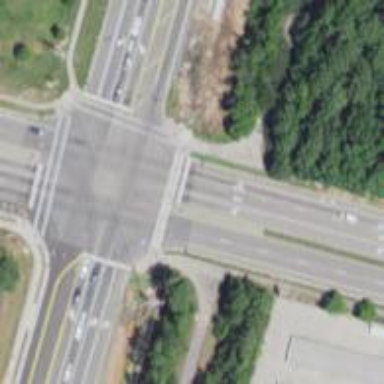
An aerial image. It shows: Controlled crossing on the road.